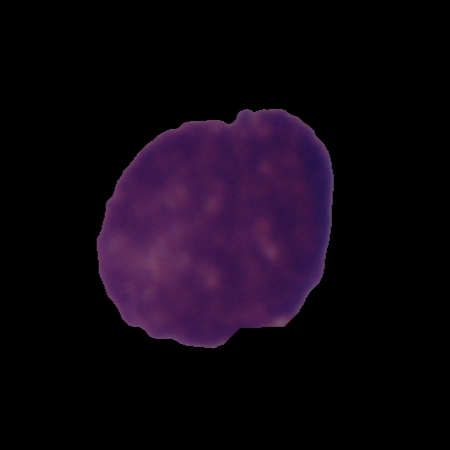
Label: cancer